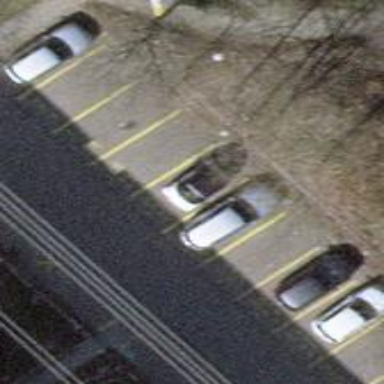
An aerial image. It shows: Street side parking area.